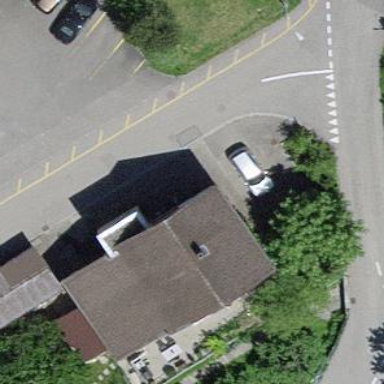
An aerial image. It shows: Detached building.